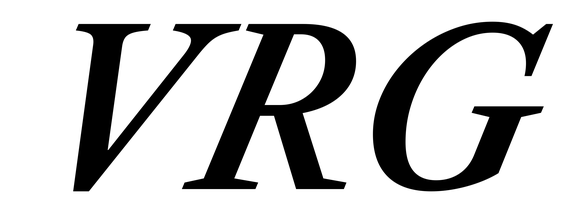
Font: LibreCaslonText-Italic_SemiBold_Italic